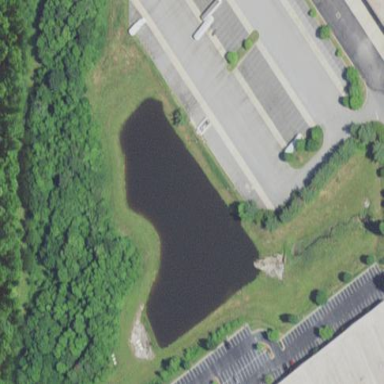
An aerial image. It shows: Peaceful pond surrounded by nature.